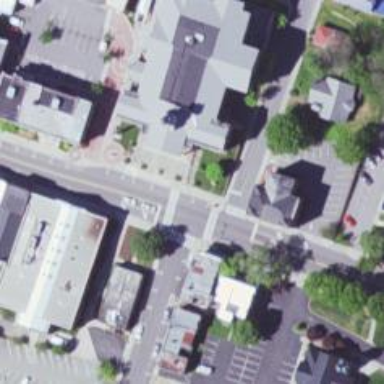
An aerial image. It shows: Courthouse building.